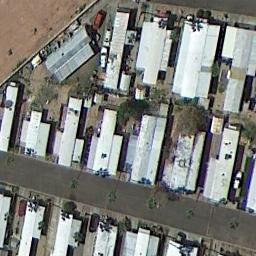
Label: residential